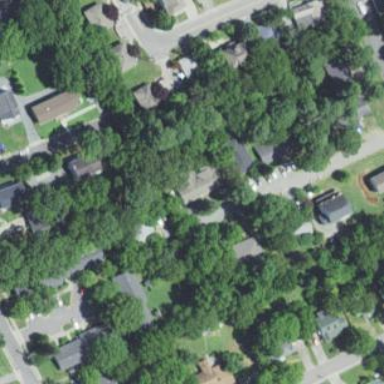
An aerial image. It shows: Residential road area.